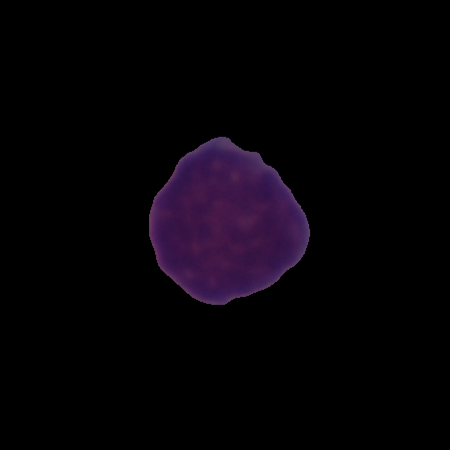
Label: healthy